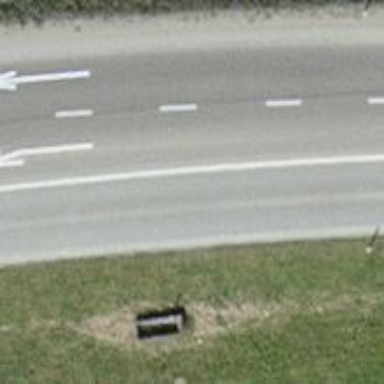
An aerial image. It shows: Tertiary road with asphalt surface.